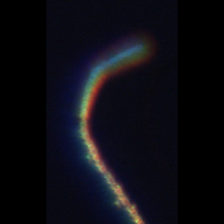
Taxon: Chaetoceros
Group: Diatoms